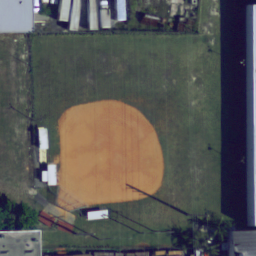
Label: baseball diamond